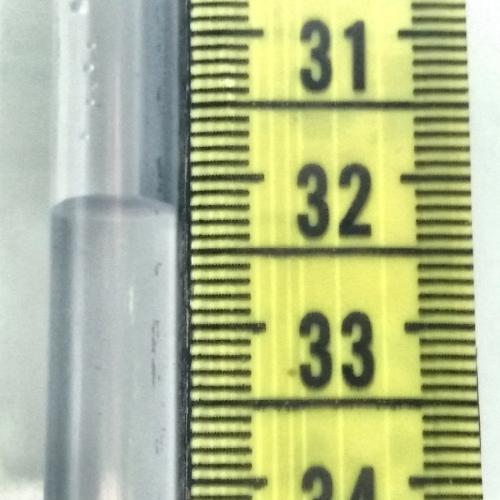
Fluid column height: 32.2 cm